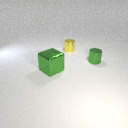
large green metal cube to the left of small green metal cylinder